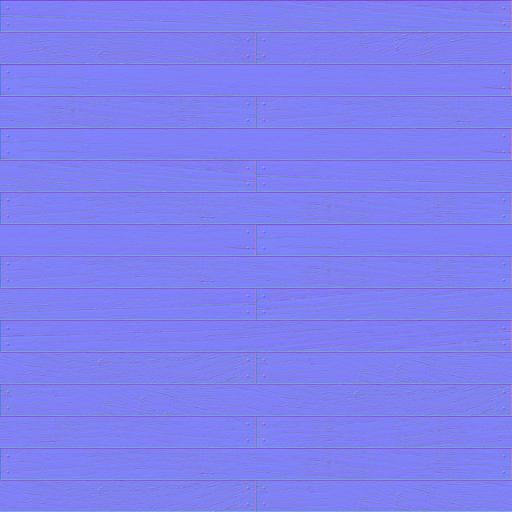
moss mossy plank planks wood wooden